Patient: sex F, age 51
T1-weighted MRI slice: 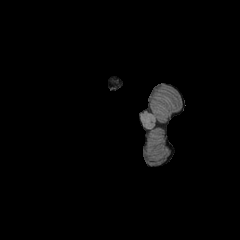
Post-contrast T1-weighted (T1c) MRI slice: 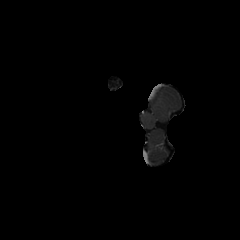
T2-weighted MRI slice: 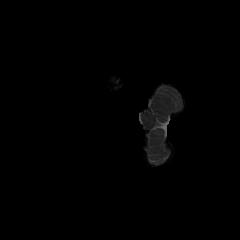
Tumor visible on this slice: no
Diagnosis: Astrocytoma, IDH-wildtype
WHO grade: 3